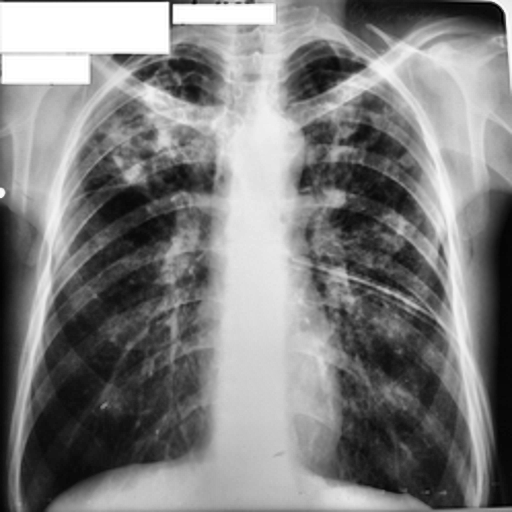
Finding: TUBERCULOSIS